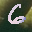
Label: 6